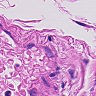
Metastatic tissue present: no